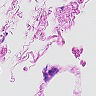
Metastatic tissue present: no